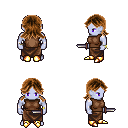
a pixel art fantasy rpg character, male body template, dark elf, purple skin, brown sleeveless shirt, robe skirt, brown loose hair, bracelets, gold boots, dagger, four views (front, back, left, right), 2x2 character sprite sheet, small pixel art, hard edges, no anti-aliasing